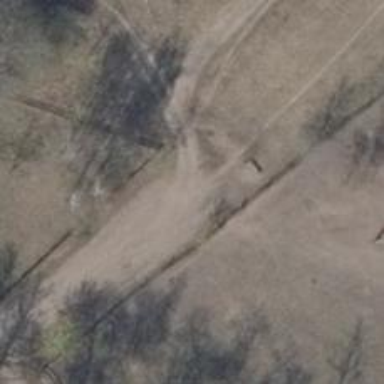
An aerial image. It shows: Sandy path.